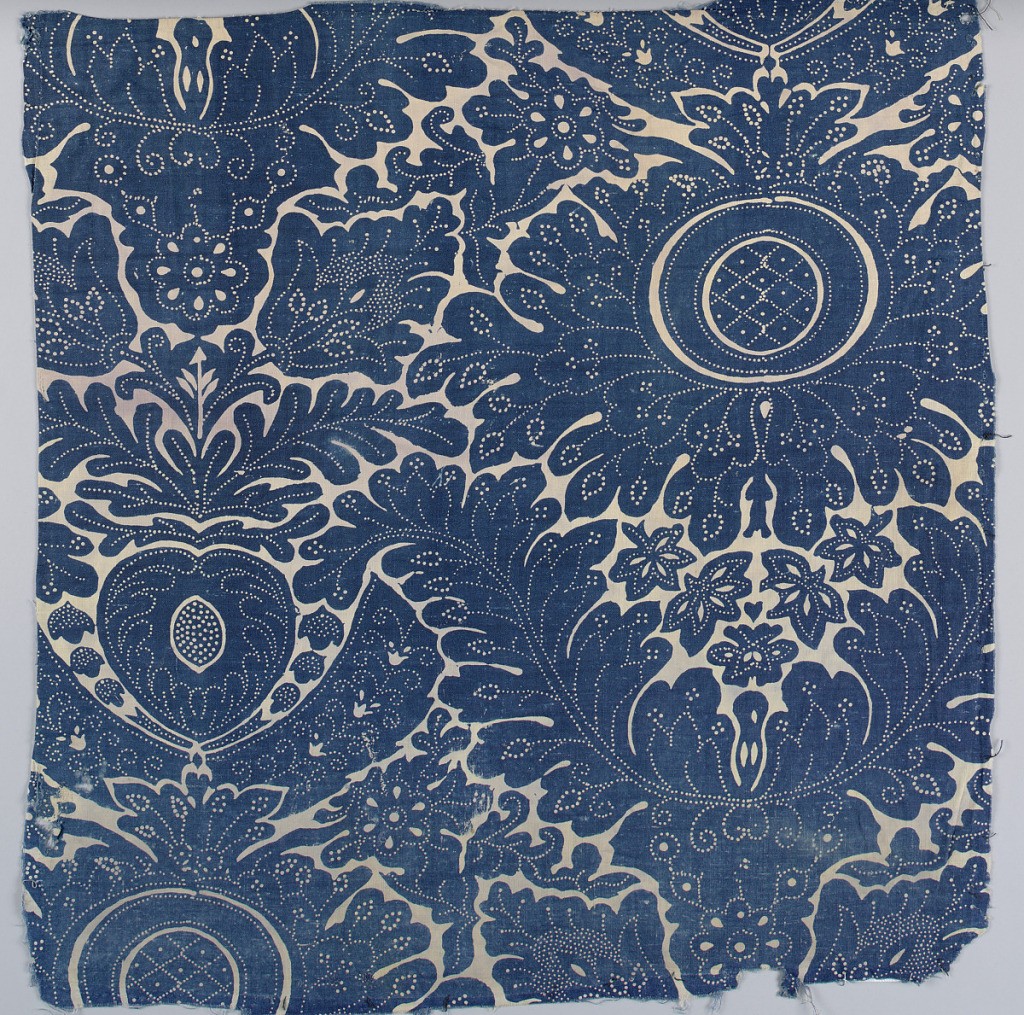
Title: Fragment
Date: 1750–99
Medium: cotton Technique: block printed using resist then vat dyed in indigo on plain weave
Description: Pomegranate-like shapes and arching leaves in blue on white.